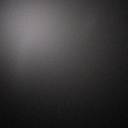
Screen state: off